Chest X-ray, AP view. Patient: 63 years old, sex M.
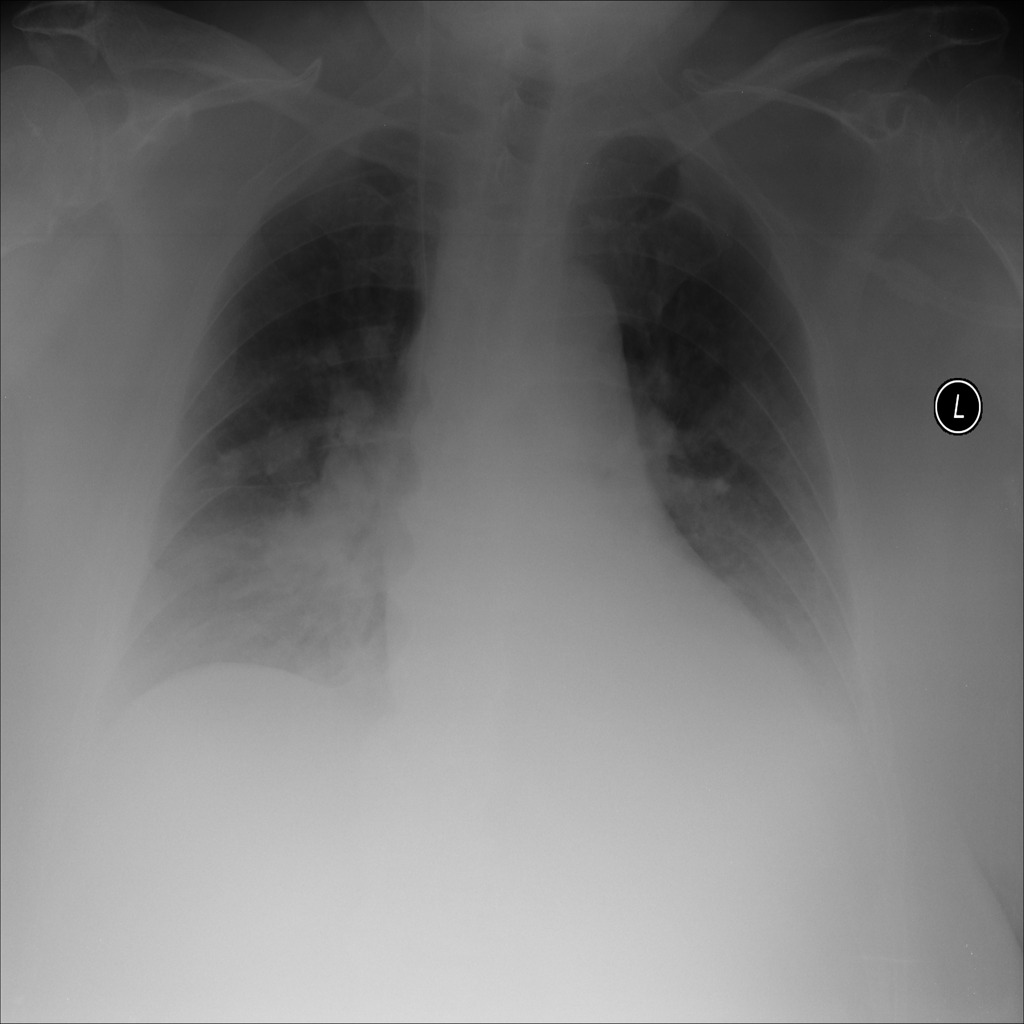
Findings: Nodule